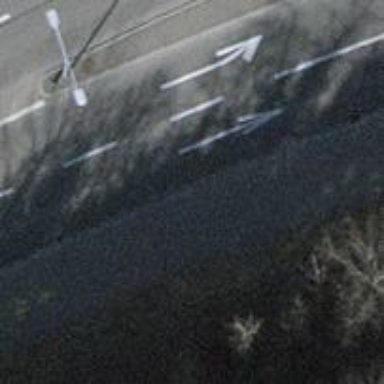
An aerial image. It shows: Asphalt sidewalk path.